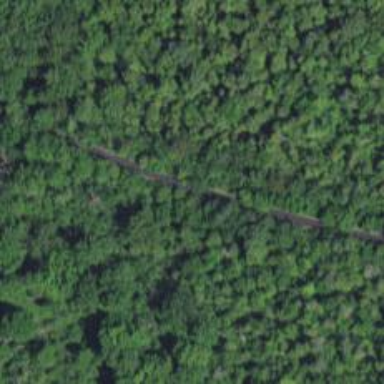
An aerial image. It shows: Asphalt cycleway running alongside abandoned railway with historical significance.